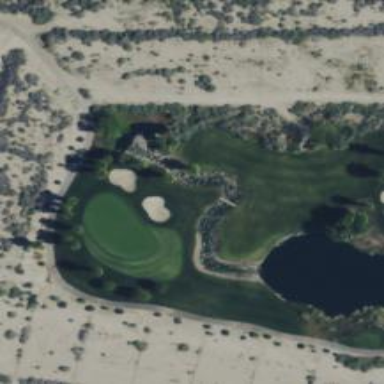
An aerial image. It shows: Golf course feature - water hazard.